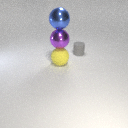
large blue metal sphere above large yellow rubber sphere